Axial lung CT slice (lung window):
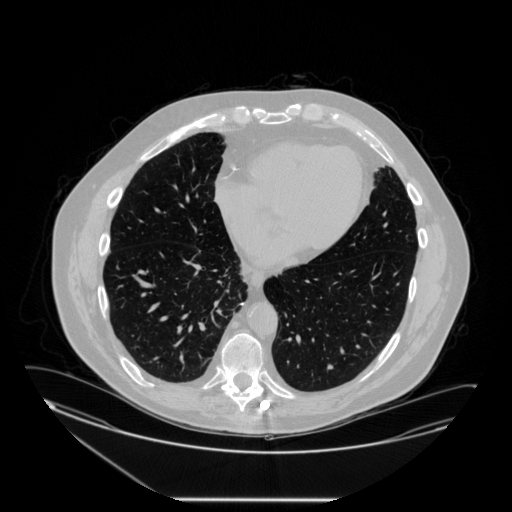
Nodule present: no